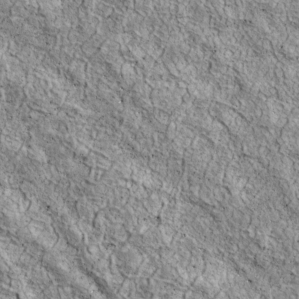
Label: non_frost